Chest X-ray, PA view. Patient: 83 years old, sex M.
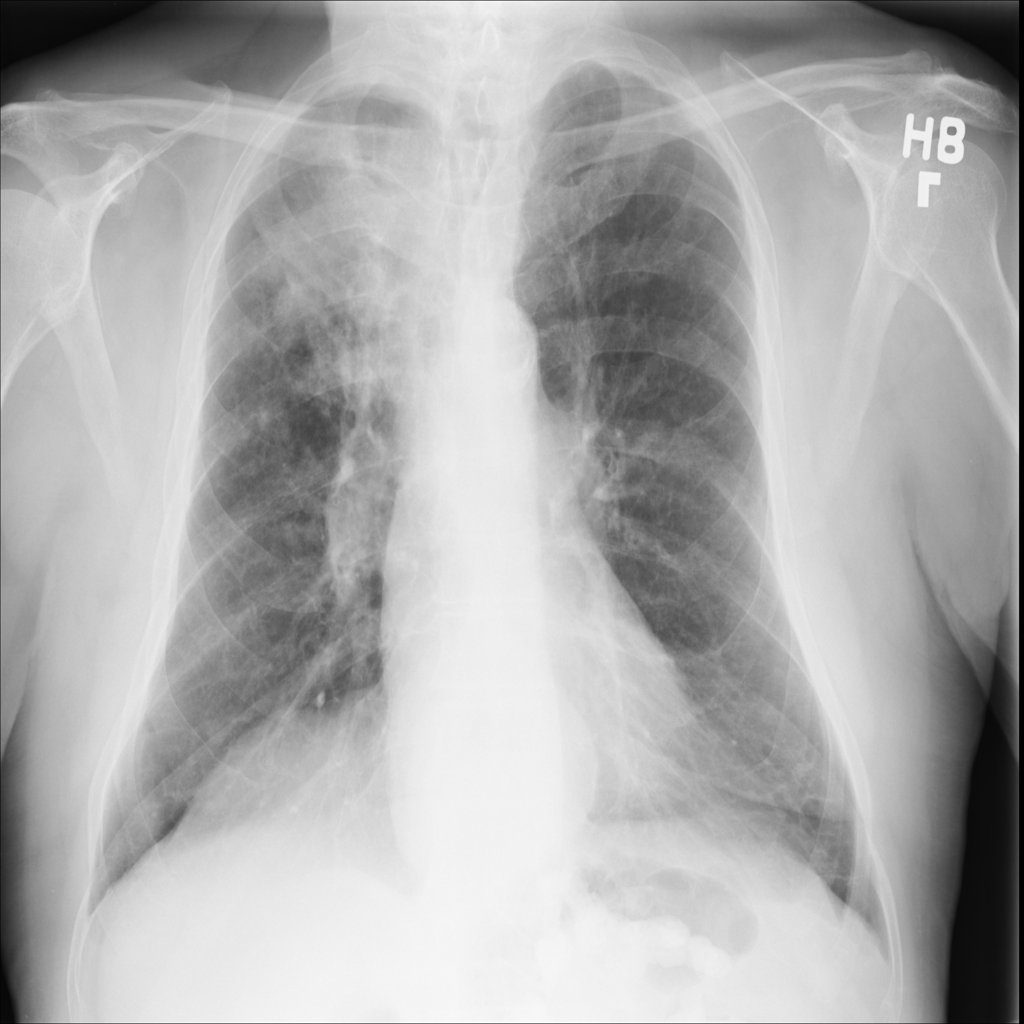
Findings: No Finding